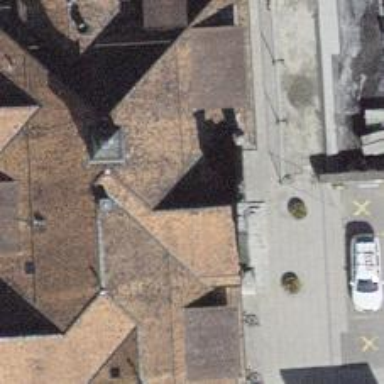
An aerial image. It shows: Town hall.